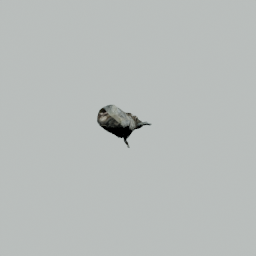
Label: nature